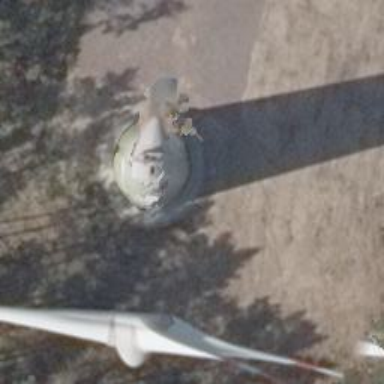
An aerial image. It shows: Wind generator using horizontal axis wind turbines.